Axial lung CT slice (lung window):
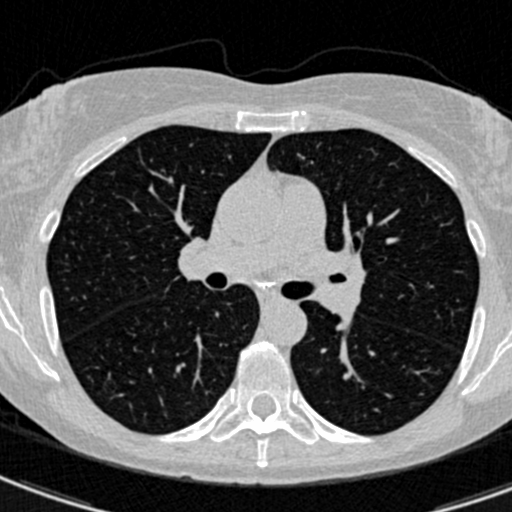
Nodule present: no